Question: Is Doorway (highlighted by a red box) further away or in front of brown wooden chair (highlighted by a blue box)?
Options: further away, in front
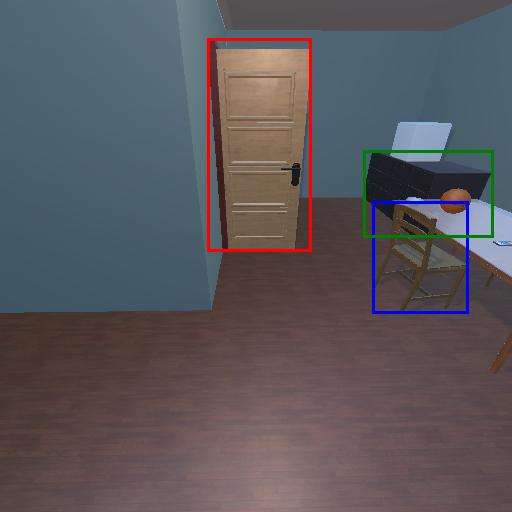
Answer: further away